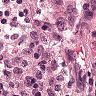
Metastatic tissue present: no